Field crop: maize
Growth stage: 2
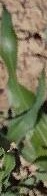
Species: maize